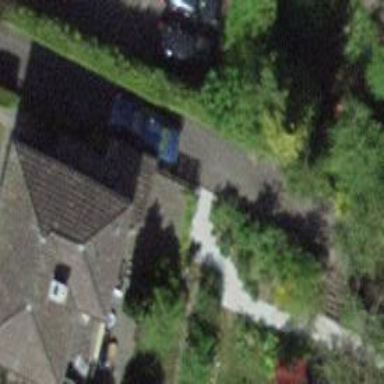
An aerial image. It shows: Detached building.